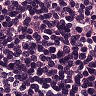
Metastatic tissue present: no